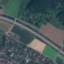
Land use / land cover class: Highway